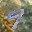
Label: 9